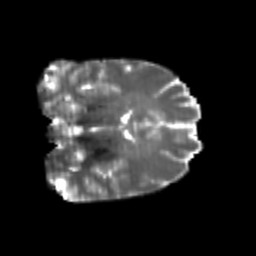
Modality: T2w
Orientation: coronal
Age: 22
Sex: female
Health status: healthy
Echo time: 0.074 s